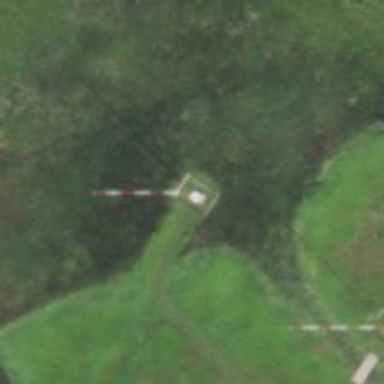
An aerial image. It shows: Man-made mast used for communication purposes.